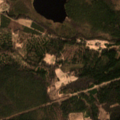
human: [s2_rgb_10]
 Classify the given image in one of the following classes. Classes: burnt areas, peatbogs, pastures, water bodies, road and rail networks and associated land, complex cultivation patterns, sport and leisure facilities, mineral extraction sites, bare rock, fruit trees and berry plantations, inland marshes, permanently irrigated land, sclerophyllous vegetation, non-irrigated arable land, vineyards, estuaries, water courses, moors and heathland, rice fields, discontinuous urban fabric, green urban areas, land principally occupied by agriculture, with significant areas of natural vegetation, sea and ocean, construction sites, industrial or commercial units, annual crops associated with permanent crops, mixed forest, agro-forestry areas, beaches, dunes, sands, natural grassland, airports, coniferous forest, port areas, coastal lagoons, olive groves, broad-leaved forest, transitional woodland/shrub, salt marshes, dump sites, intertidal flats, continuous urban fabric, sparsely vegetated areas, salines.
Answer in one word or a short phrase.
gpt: land principally occupied by agriculture, with significant areas of natural vegetation, coniferous forest, mixed forest, inland marshes